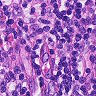
Metastatic tissue present: no